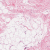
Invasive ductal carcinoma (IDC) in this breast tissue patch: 0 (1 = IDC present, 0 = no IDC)